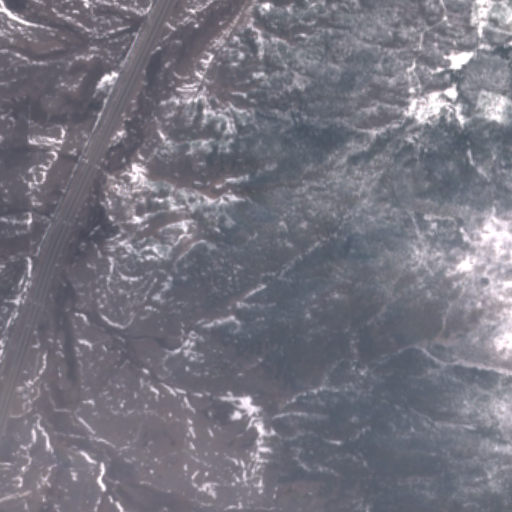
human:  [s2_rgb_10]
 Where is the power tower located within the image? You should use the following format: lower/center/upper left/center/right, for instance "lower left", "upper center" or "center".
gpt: The power tower is located in the upper left of the image.
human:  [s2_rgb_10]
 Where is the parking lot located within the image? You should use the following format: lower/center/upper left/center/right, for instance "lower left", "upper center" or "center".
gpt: There is no parking lot in the image.